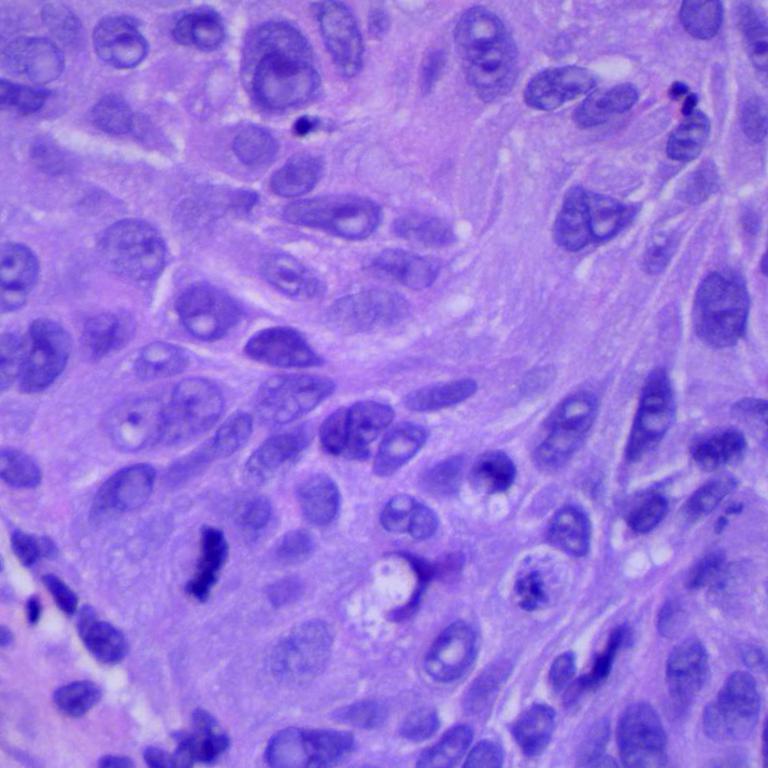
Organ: lung
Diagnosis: squamous carcinomas